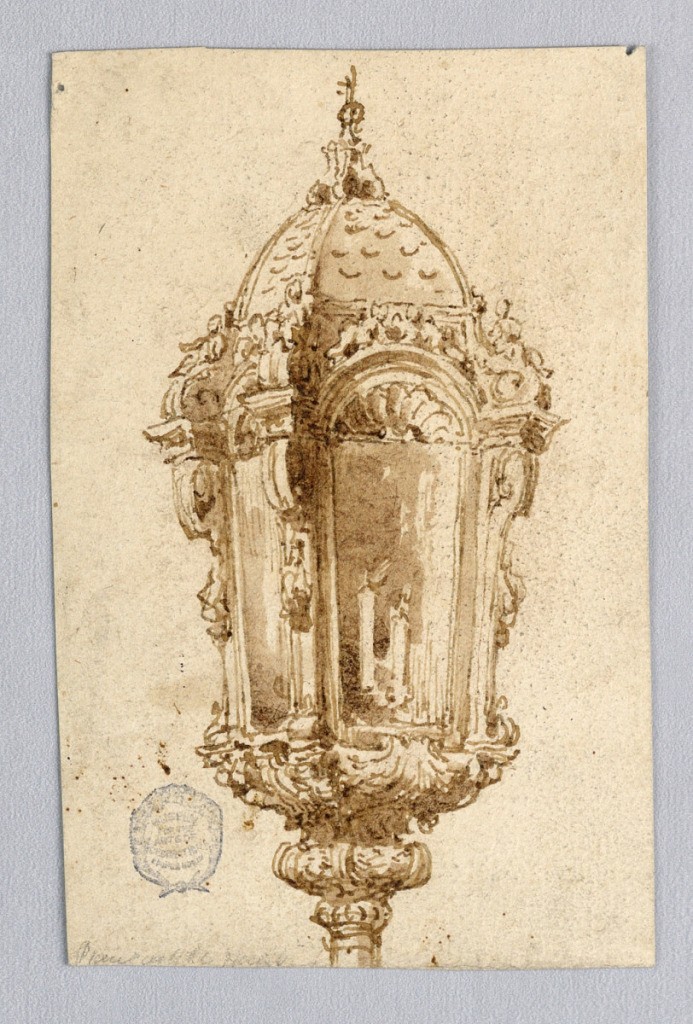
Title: Design for a Lantern on a Gondola
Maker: Unknown, Italian
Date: mid-18th century
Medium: Pen and brown ink, brush and brown wash on cream laid paper
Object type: Drawing
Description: A domes lantern on a stand. Four sides with scrolling corbels. A hemisphere with shell above each pane of glass. Candles visible within.